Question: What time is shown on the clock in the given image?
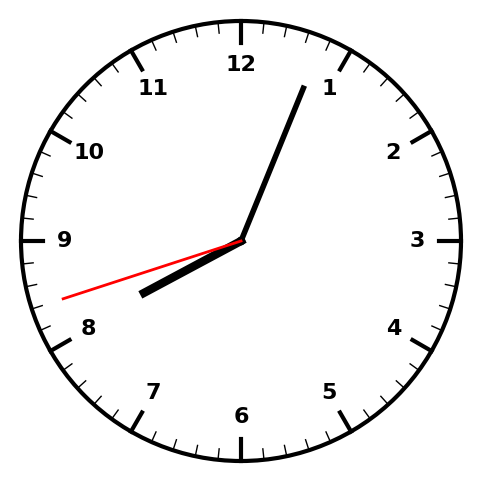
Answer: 08:03:42